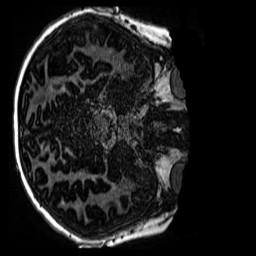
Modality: MP2RAGE
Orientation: axial
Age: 11
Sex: male
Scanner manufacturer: siemens
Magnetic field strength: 3 T
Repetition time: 4 s
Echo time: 0.00299 s